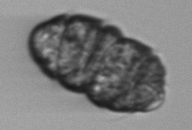
Label: Margalefidinium